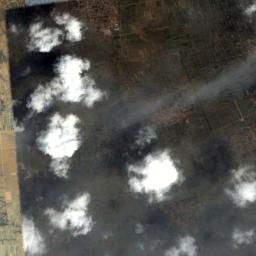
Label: cloud